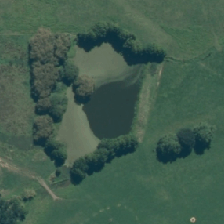
Land cover: lake_pond